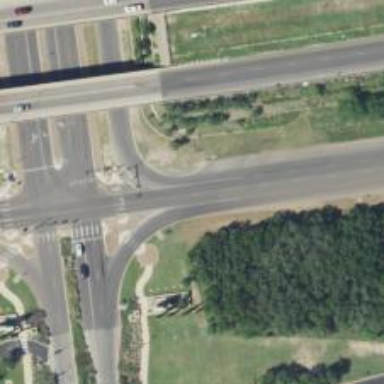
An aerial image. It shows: Secondary road with frontage road.